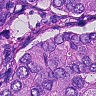
Metastatic tissue present: yes